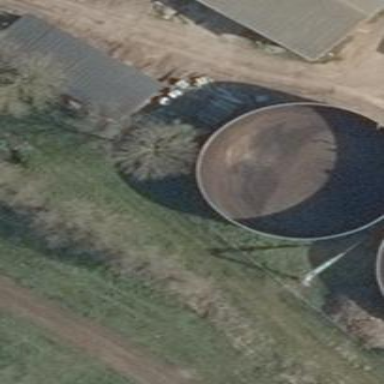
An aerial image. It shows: Storage tank that is man-made.